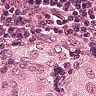
Metastatic tissue present: yes